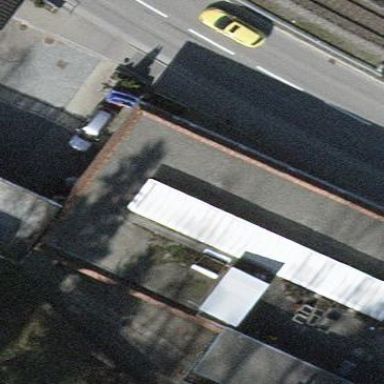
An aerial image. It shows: Industrial building.